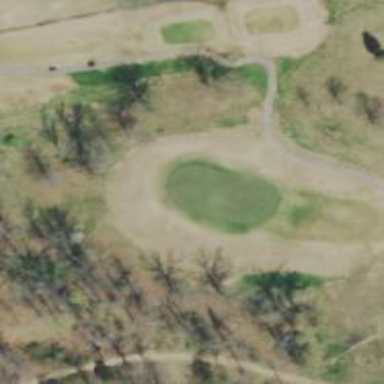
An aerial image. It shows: View of golf hole.